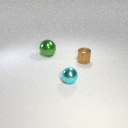
small cyan metal sphere in front of small brown metal cylinder